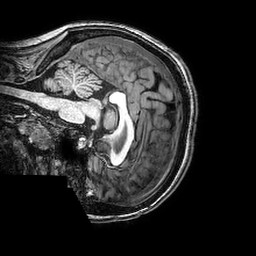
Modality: T1w
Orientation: sagittal
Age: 24
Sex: female
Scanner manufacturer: philips
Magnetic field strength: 3 T
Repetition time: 0.008298 s
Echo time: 0.00382 s